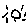
Label: sun